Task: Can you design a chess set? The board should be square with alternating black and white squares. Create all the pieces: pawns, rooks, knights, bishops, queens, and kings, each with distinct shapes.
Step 3538:
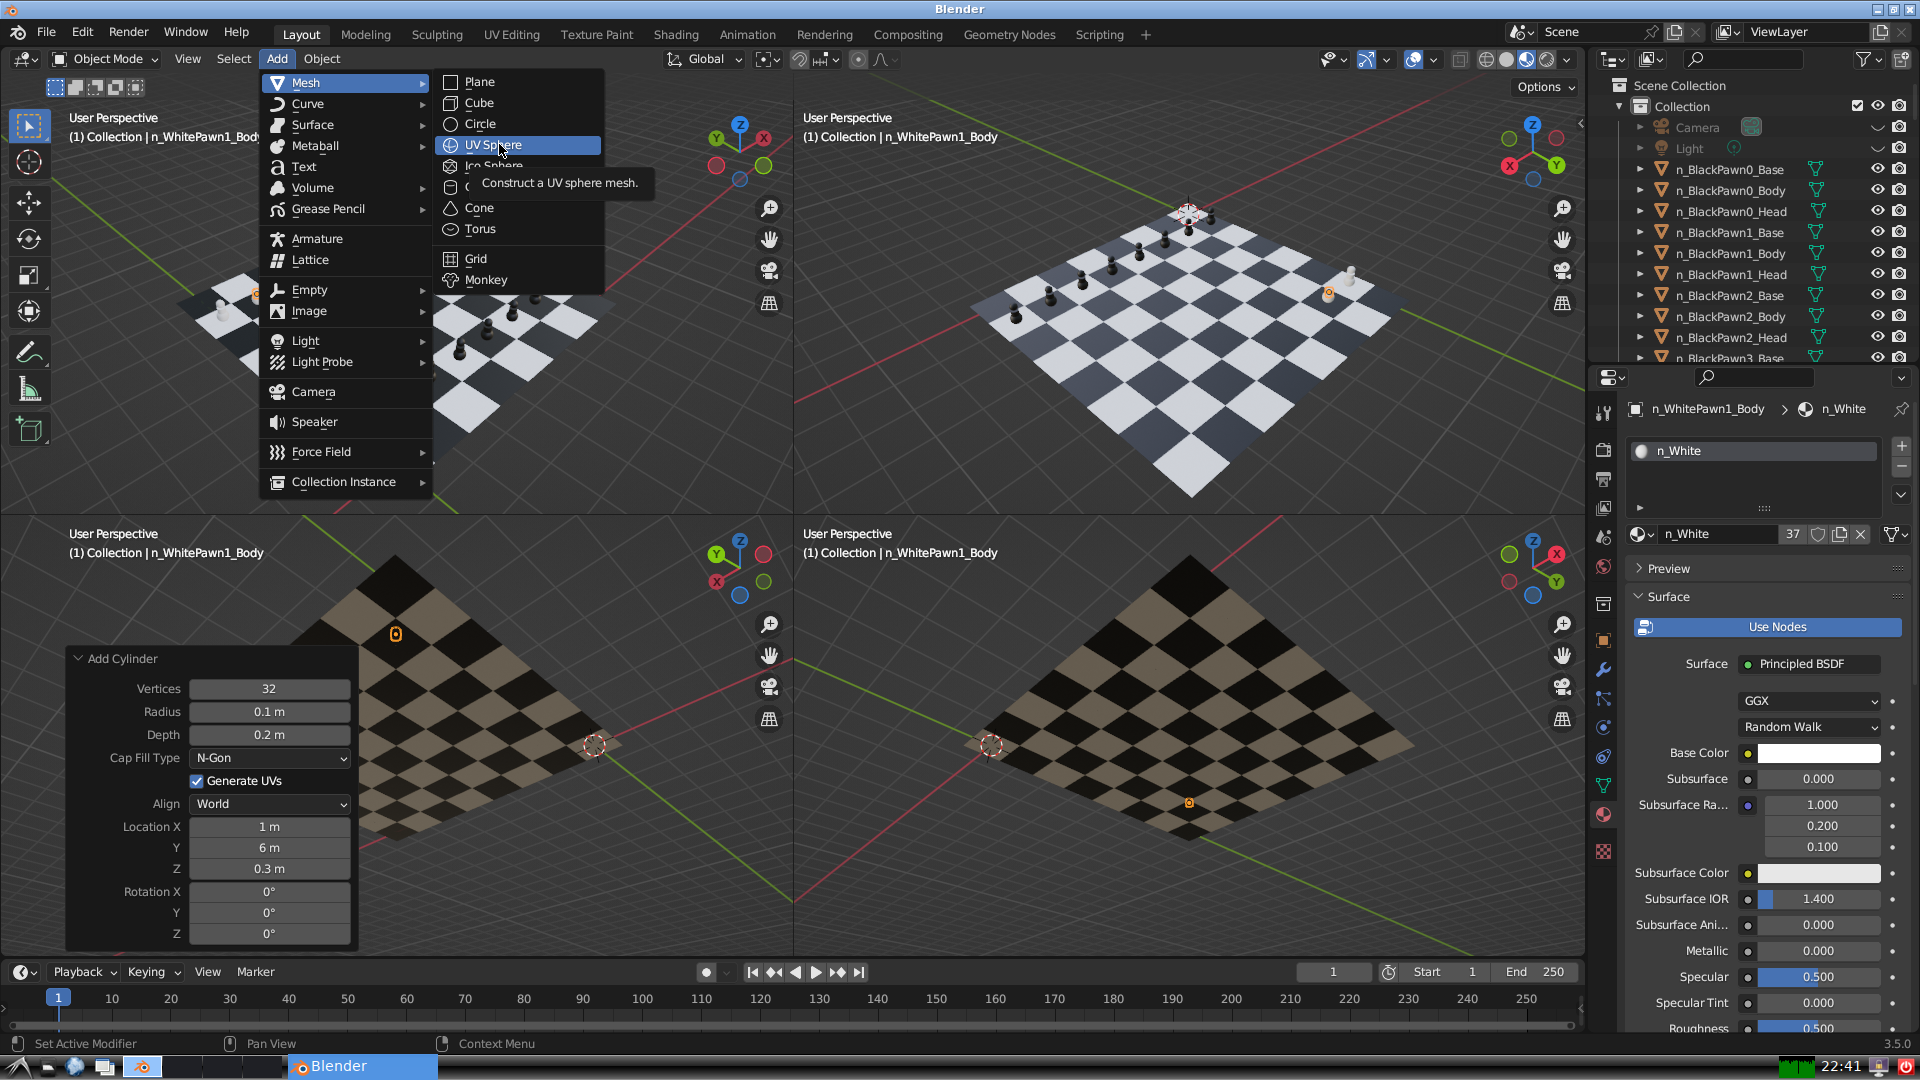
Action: click: no